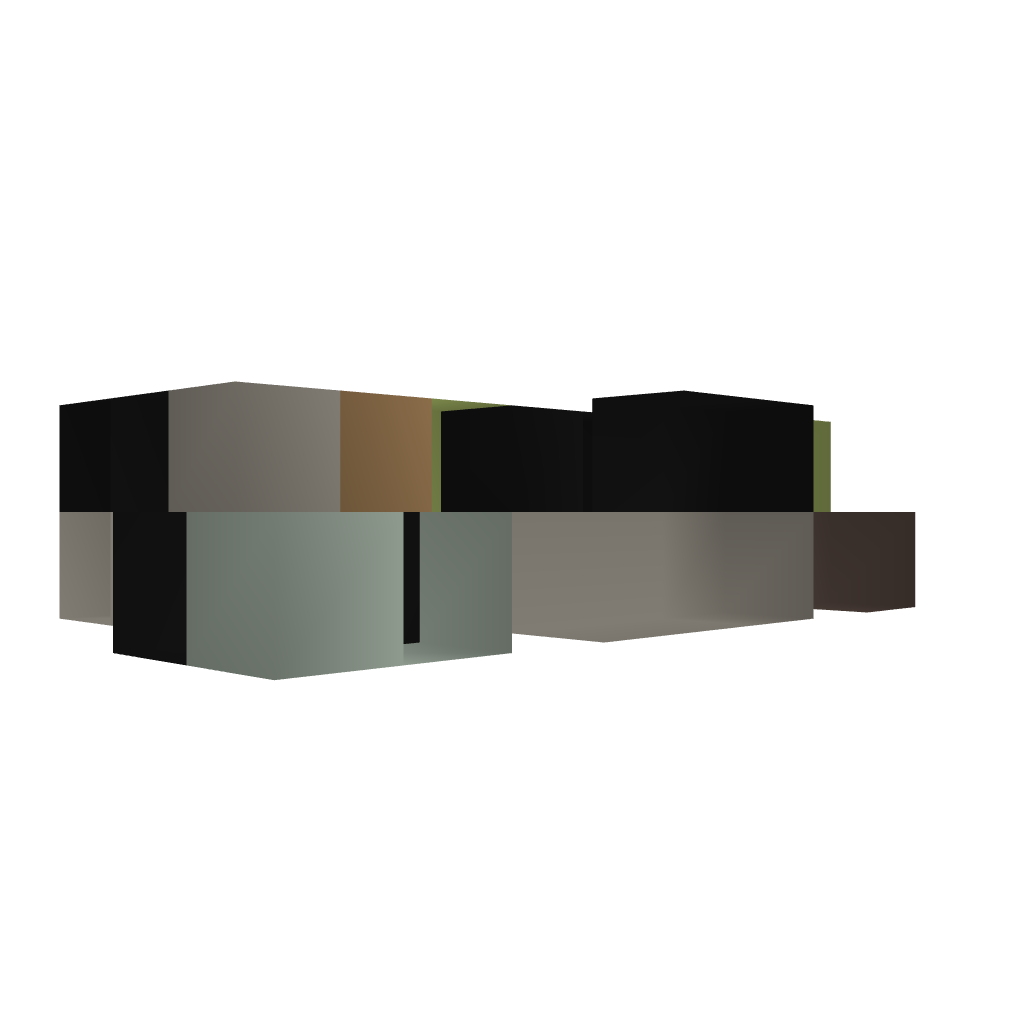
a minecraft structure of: No Night Device